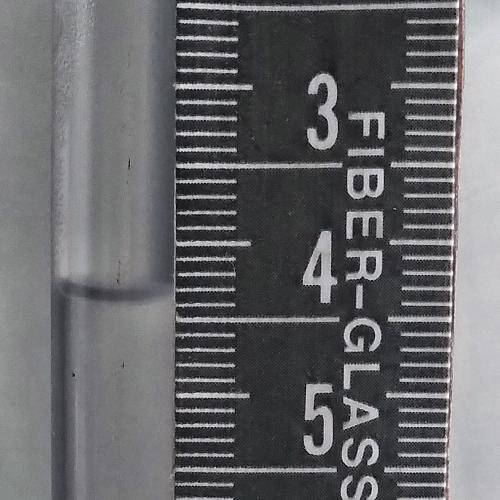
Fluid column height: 4.3 cm